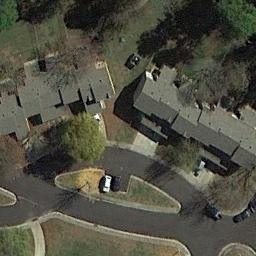
Label: residential